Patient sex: M
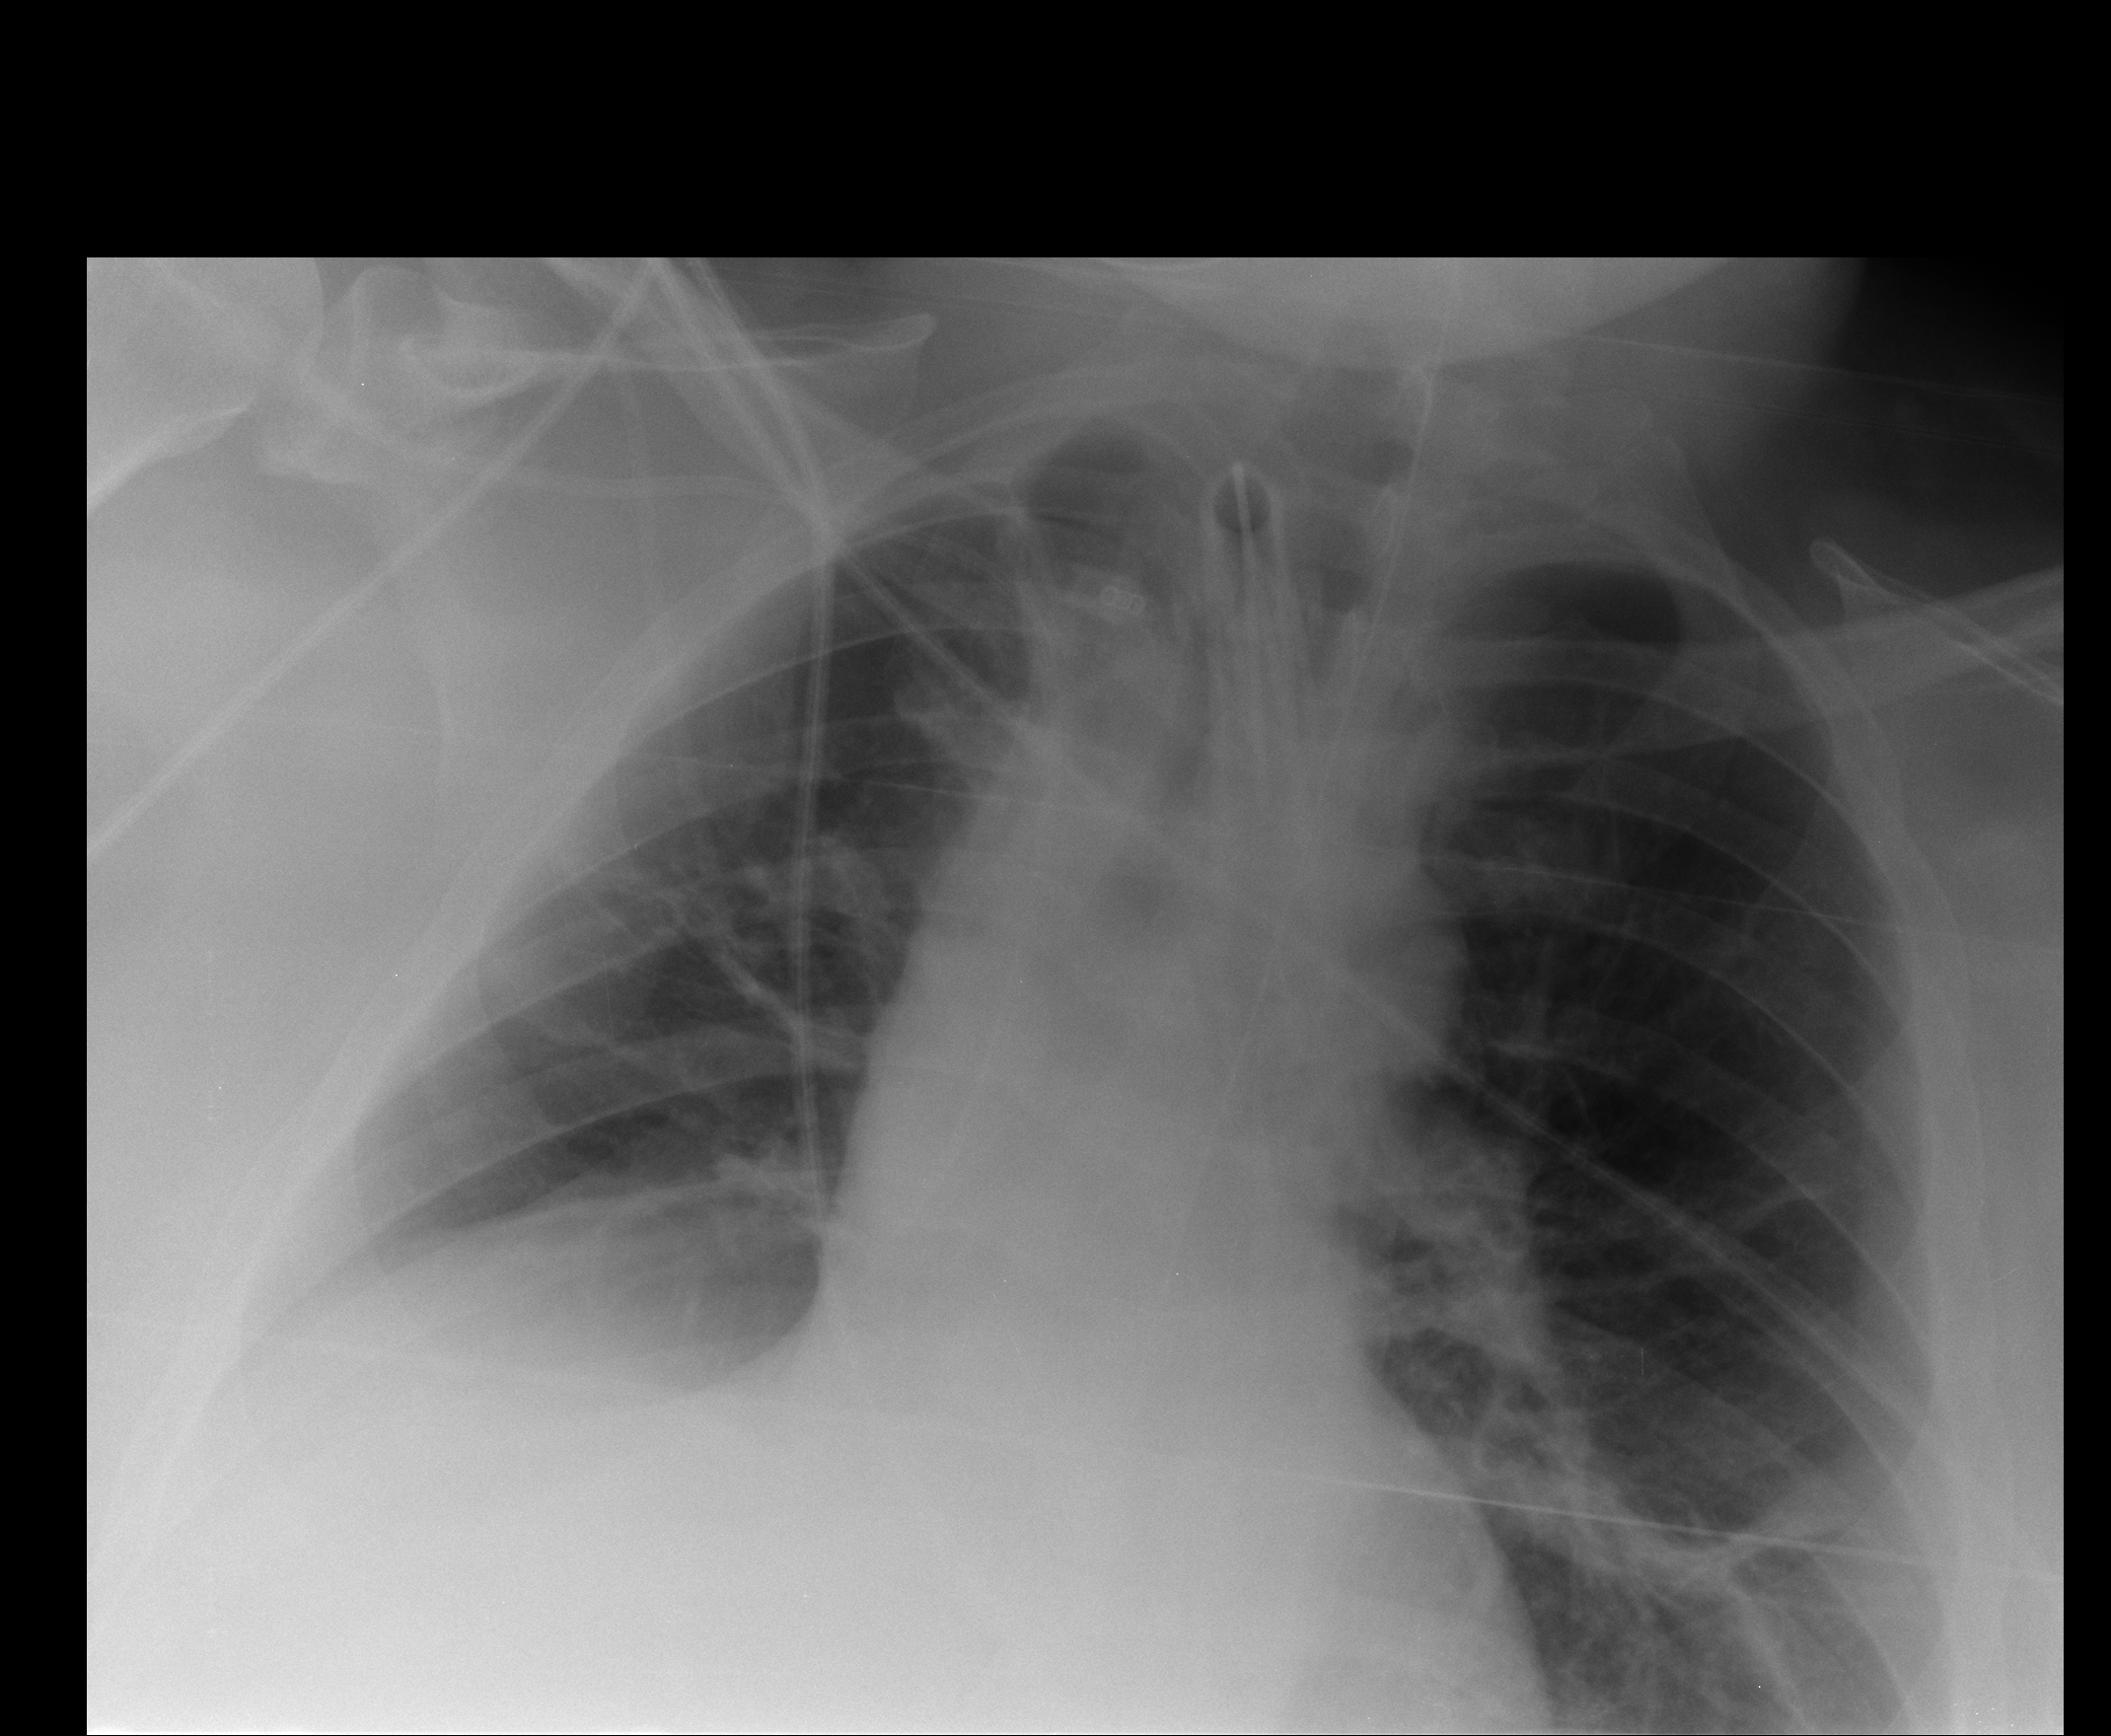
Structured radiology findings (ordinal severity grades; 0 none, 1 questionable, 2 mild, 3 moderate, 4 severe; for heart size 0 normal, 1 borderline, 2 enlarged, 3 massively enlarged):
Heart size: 0
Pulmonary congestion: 0
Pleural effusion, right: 2
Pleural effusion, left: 1
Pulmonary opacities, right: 0
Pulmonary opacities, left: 1
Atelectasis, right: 2
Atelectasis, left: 2